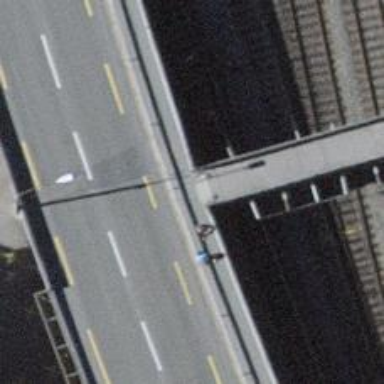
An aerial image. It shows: There is bridge in the image.